Question: Im learning how to build a simple web app using PHP and MySQL. Tools:
-XAMPP for database, web and php servers
-Sublime for writing the code itself
-Mac OSX Yosemite
I'm having trouble understanding (and finding a good tutorial) how Workbench actually works. If I got things correctly, I need to create a connection between the Workbench (tool) and the database which sits "inside" the database server? In my case, provided by XAMPP.
After I get these two talking, I then create, edit, etc. tables inside this database, right?
Currently I have two MySql connections on the homescreen, please see attached file.
Thanks!
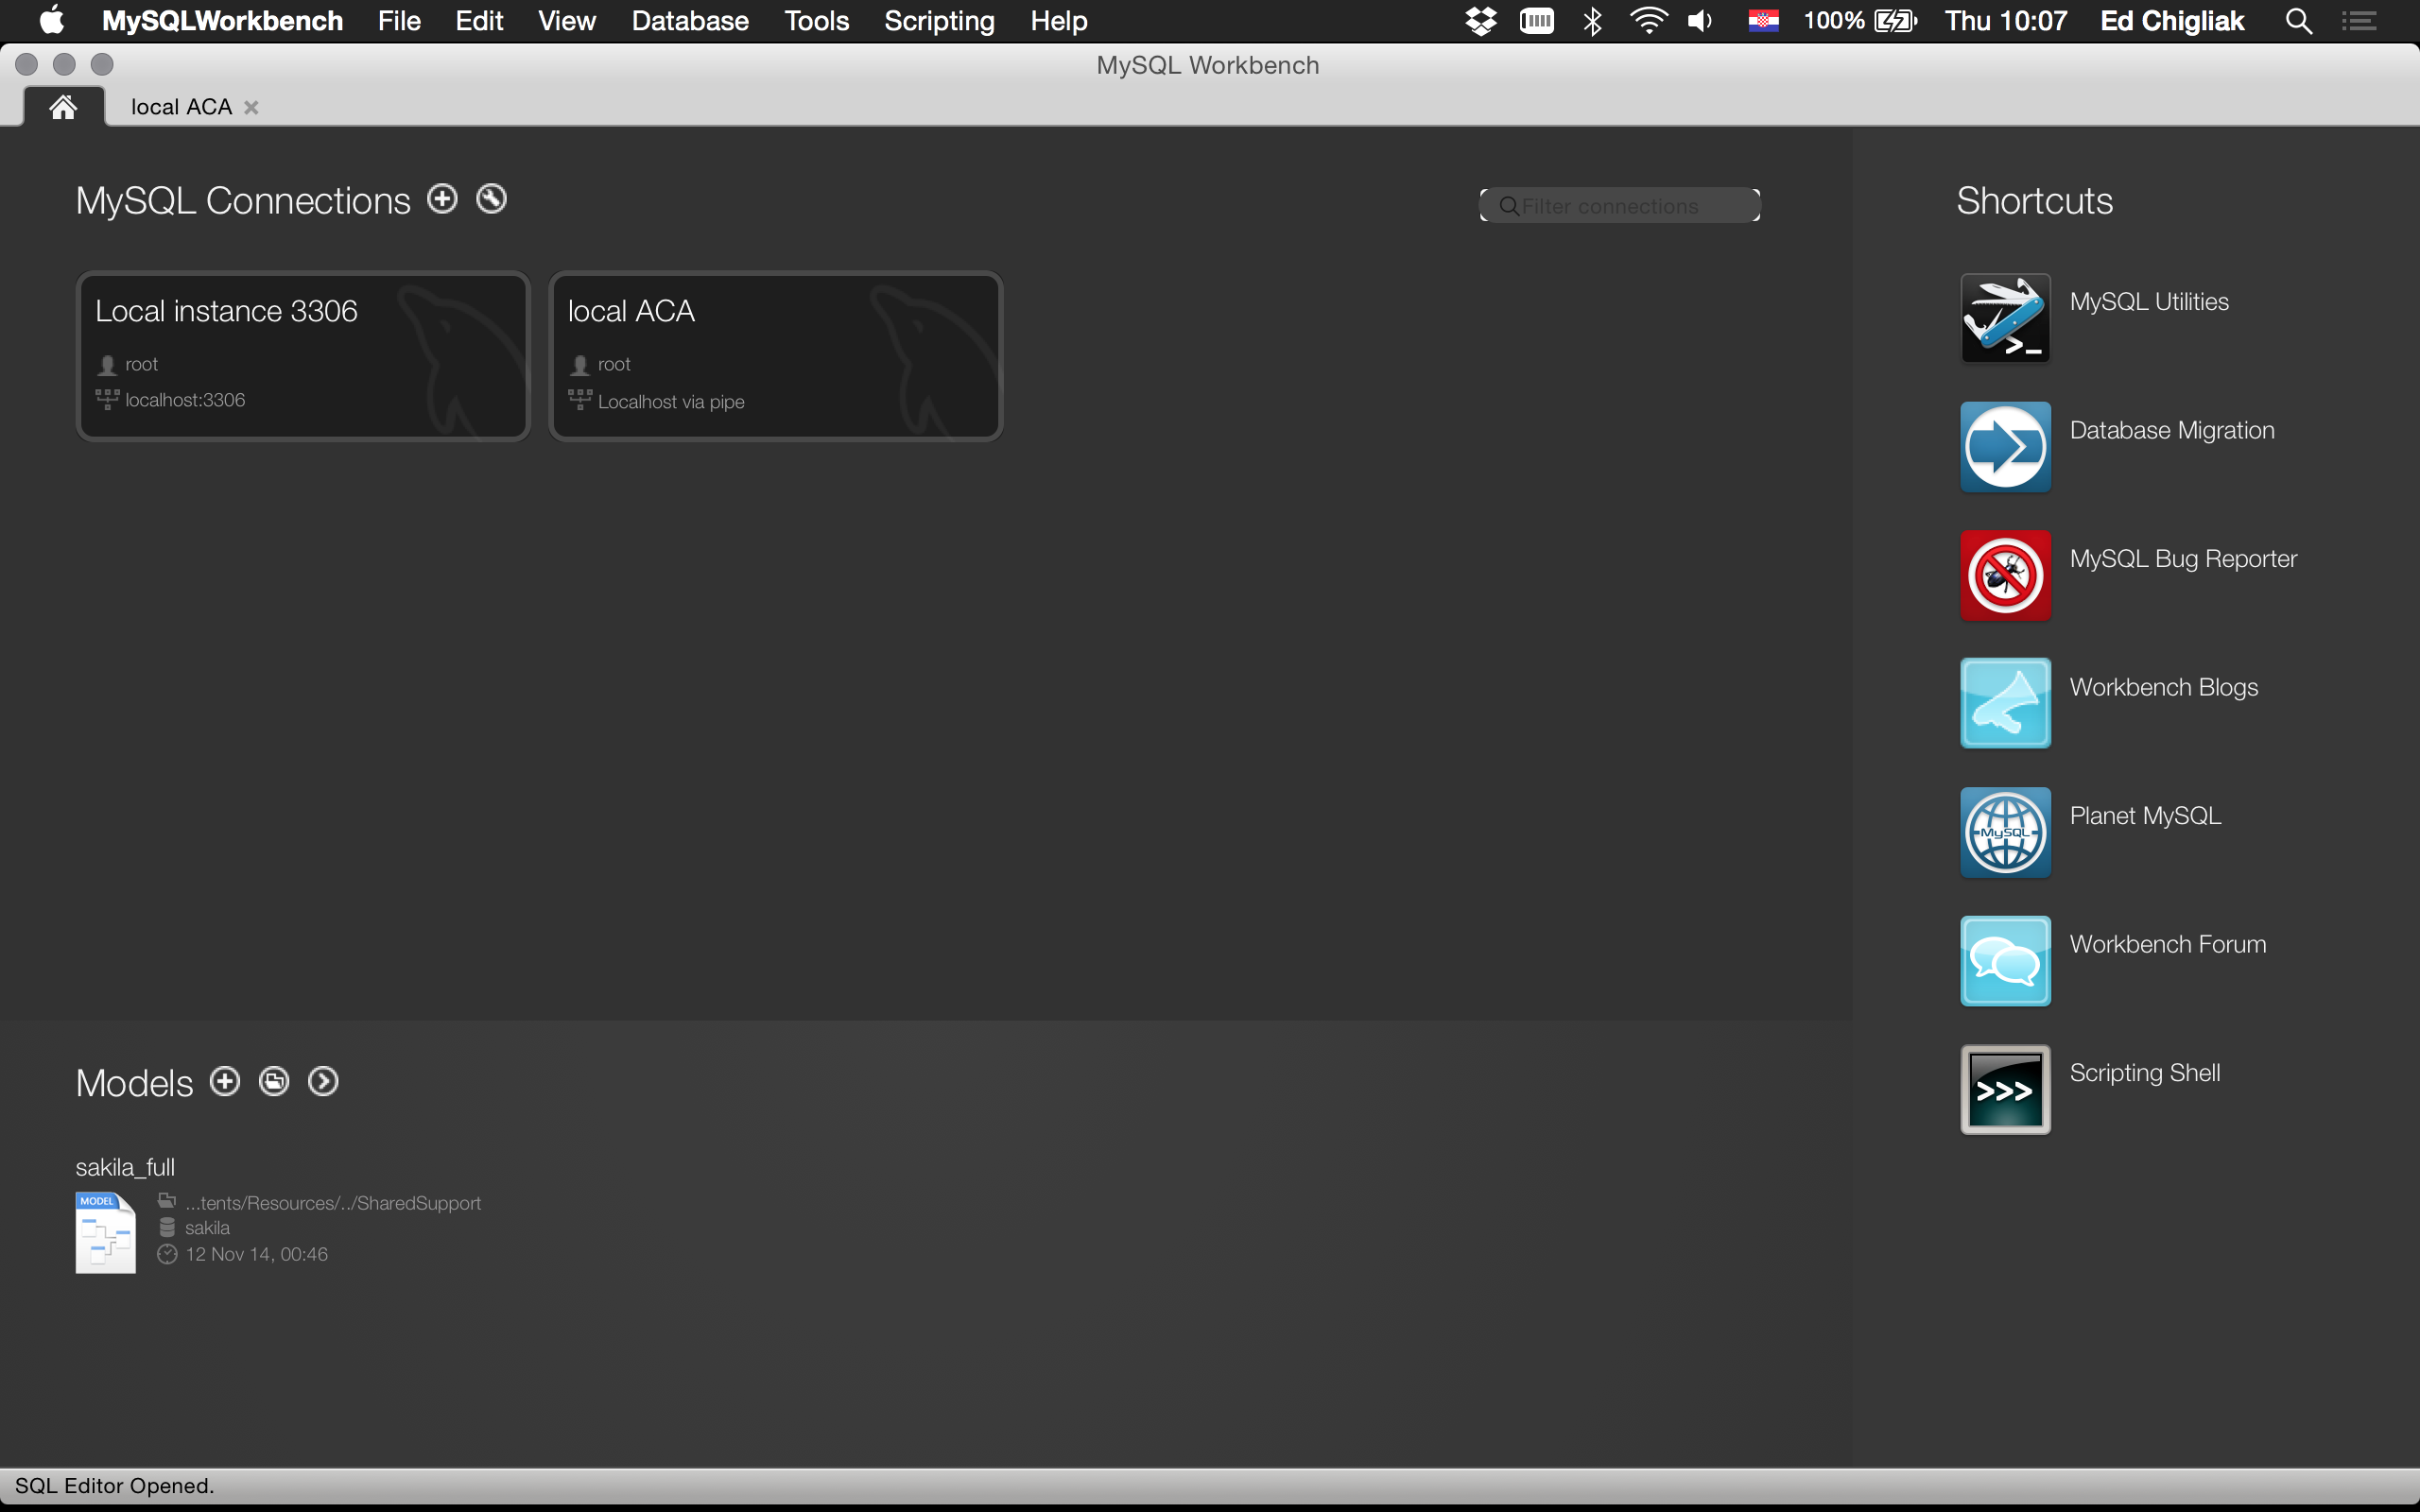
Answer: It's basically just the connection/transfer method. You can connect to a MySQL server via a 'named pipe' if such ability is provided by the operating system OR via TCP connection which is generally for network access but also works and is widely used for localhost connections.
It is transparent to the user and should not affect the communication between server and the client. Those two will connect to the same database using different types of communication channels.